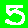
Digit: 5